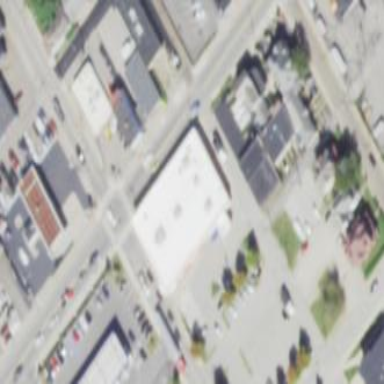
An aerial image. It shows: Building.